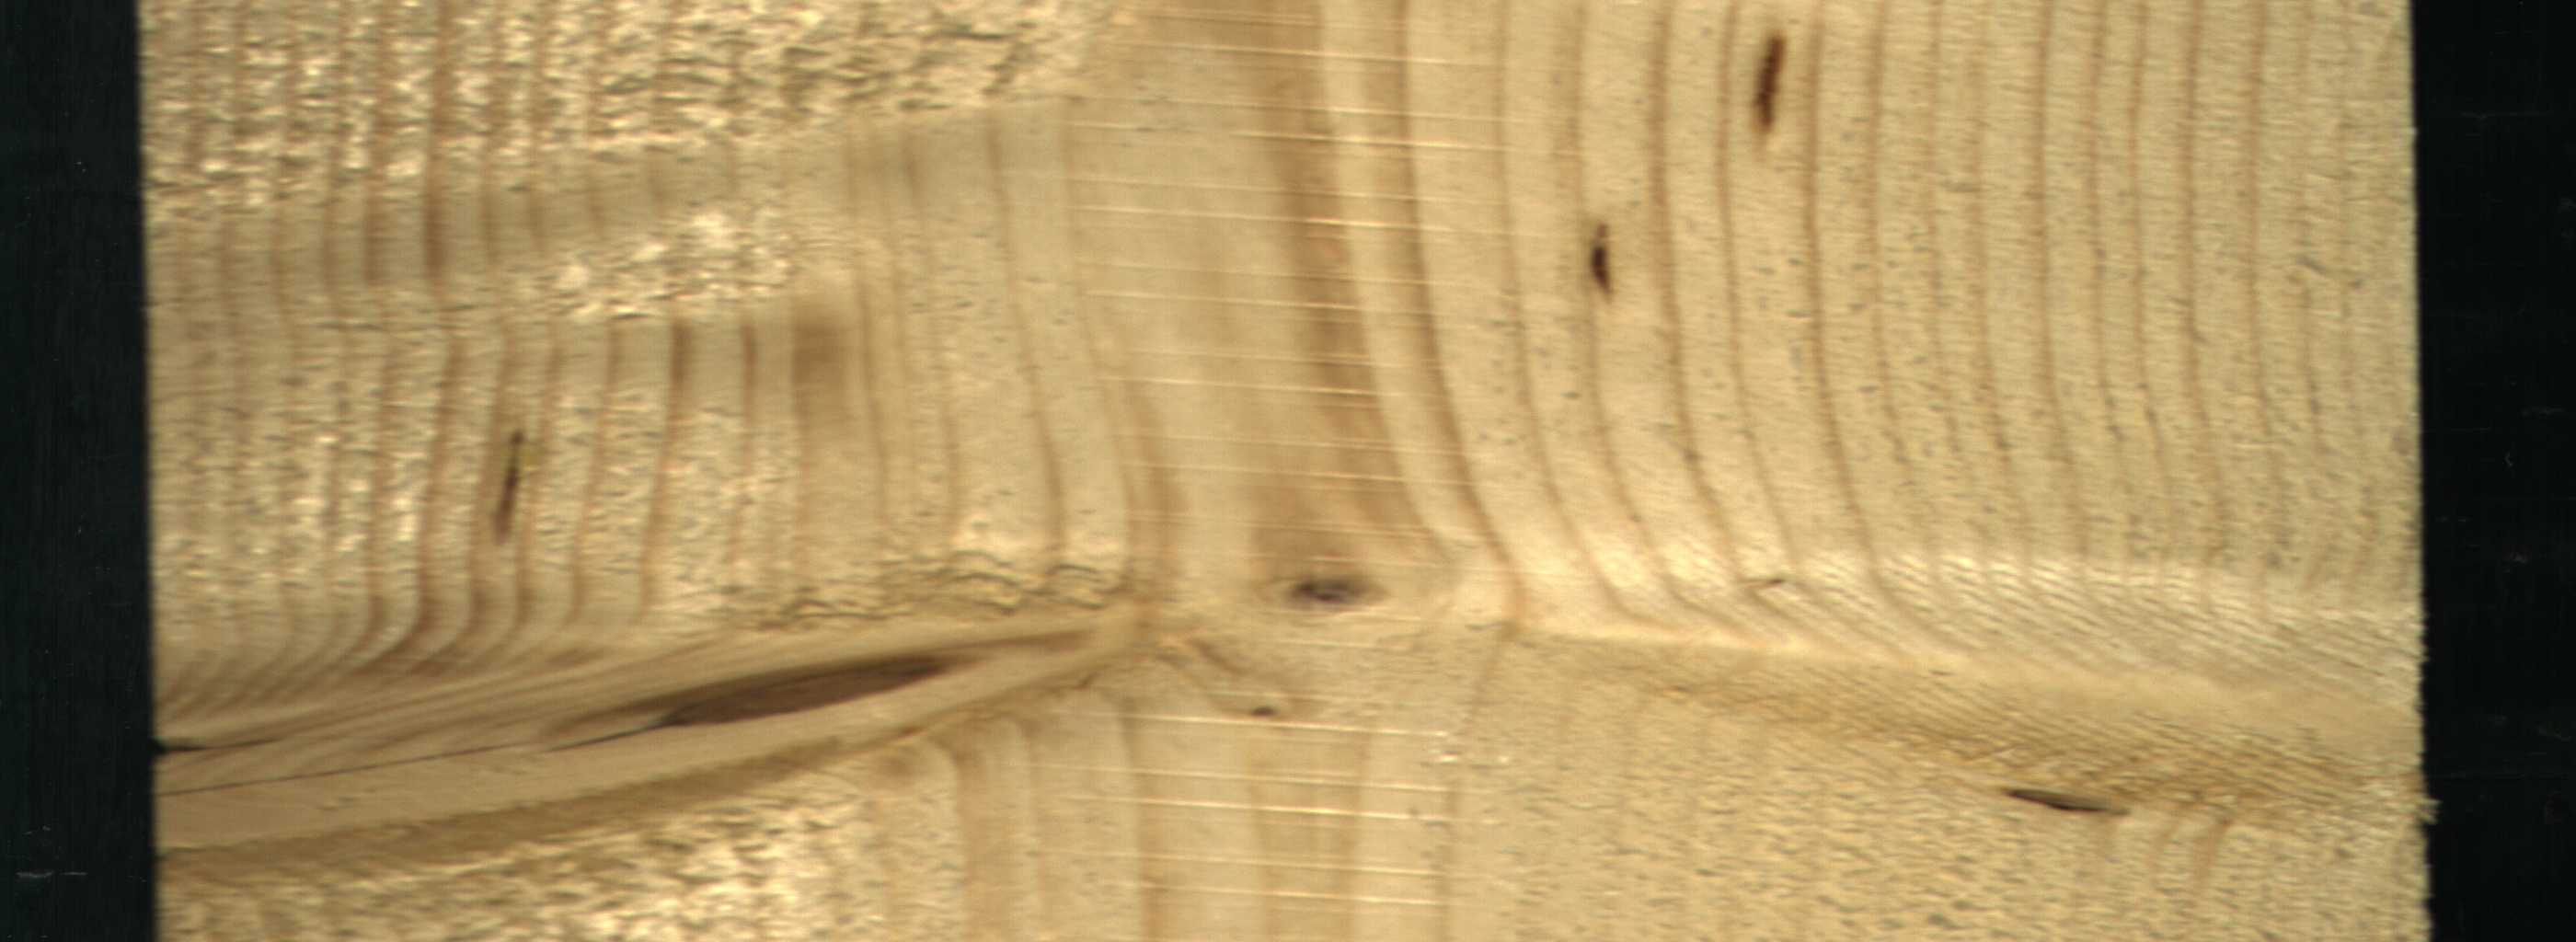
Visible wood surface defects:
resin
resin
resin
Live_Knot
Live_Knot
Live_Knot